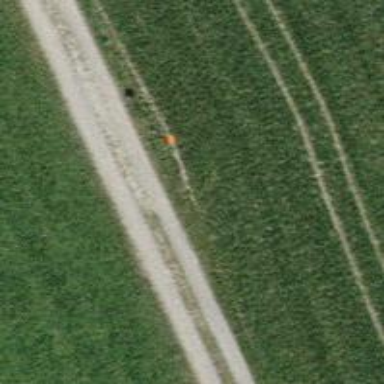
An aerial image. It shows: Aerial marker.